Question: I'm trying to design a page where user gives some information. I used table to style the form and I have no idea why are the 4 '<br/>' tags added every time I refresh the page. I tried both in and and the same thing happens. Also, there is no such tags in my source too. Below is the screenshot at my browser. Also, I'm using for the development.

'''
<div id="tt_entry">
<div id="theory_entry">
<table>
<tbody>
<tr><td class="width30 right">1st Subject: </td><td class="width70"><input id="t1" class="theory check_field" type="text"></td></tr>
<tr><td class="width30 right">2nd Subject: </td><td class="width70"><input id="t2" class="theory check_field" type="text"></td></tr>
<tr><td class="width30 right">3rd Subject: </td><td class="width70"><input id="t3" class="theory check_field" type="text"></td></tr>
<tr><td class="width30 right">4th Subject: </td><td class="width70"><input id="t4" class="theory check_field" type="text"></td></tr>
<tr><td class="width30 right">5th Subject: </td><td class="width70"><input id="t5" class="theory check_field" type="text"></td></tr>
<tr><td class="width30 right">6th Subject: </td><td class="width70"><input id="t6" class="theory check_field" type="text"></td></tr><br/>
<tr><td class="width30 right">Practical 1st Subject: </td><td class="width70"><input id="t1" class="practical check_field" type="text"></td></tr><br/>
<tr><td class="width30 right">Practical 2nd Subject: </td><td class="width70"><input id="t2" class="practical check_field" type="text"></td></tr><br/>
<tr><td class="width30 right">Practical 3rd Subject: </td><td class="width70"><input id="t3" class="practical check_field" type="text"></td></tr><br/>
</tbody>
</table>
<button id="next_button" class="button">Next</button>
</div>
</div>
'''
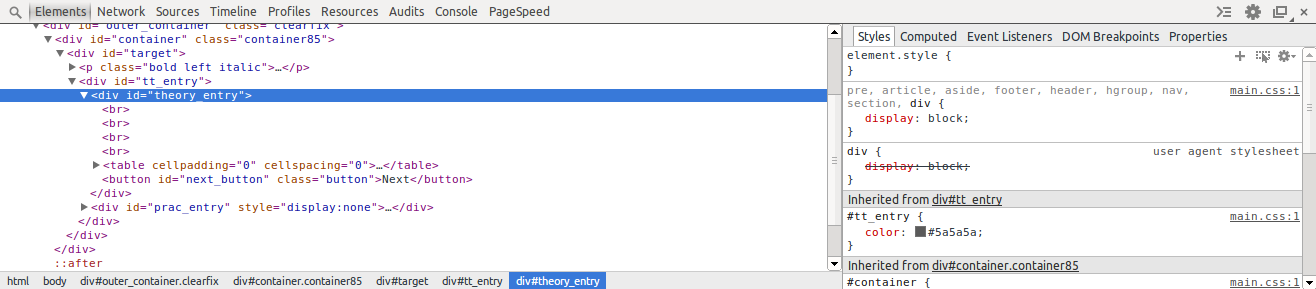
Answer: '<br>' tags are never added automaticly. By the way there are '<br>', remove those and it should be fine.